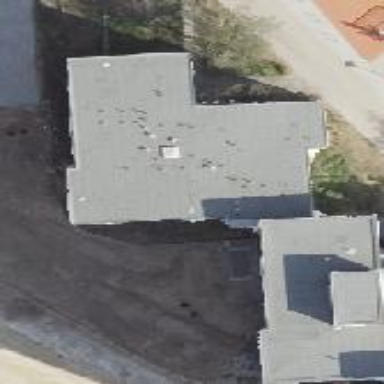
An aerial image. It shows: Flat-roofed apartment building with tar paper roofing.